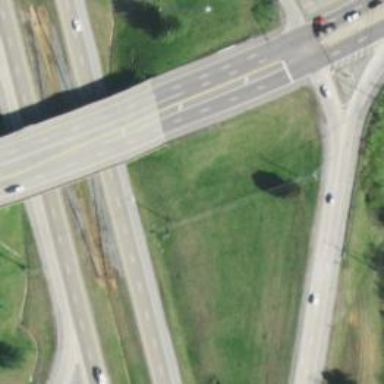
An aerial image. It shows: Man-made bridge that serves as overpass.